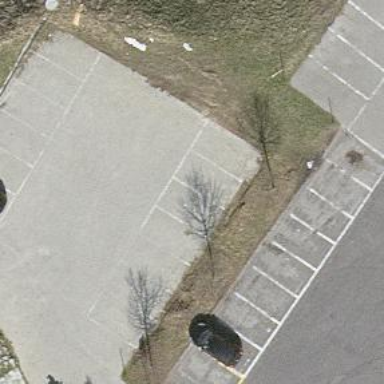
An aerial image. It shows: Parking area with surface.